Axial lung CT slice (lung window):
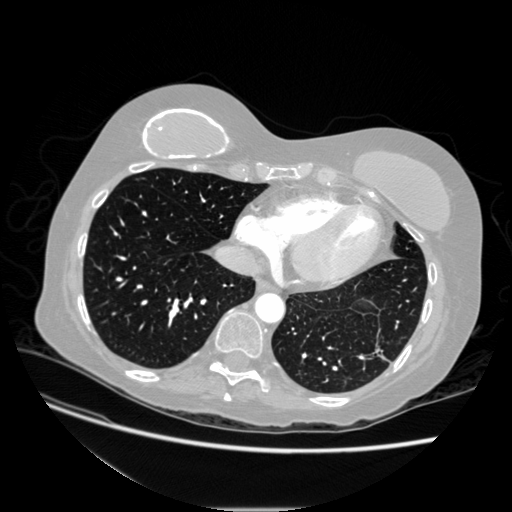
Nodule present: no